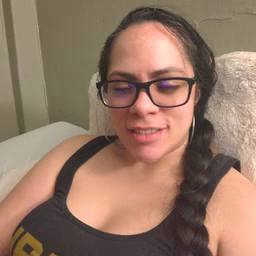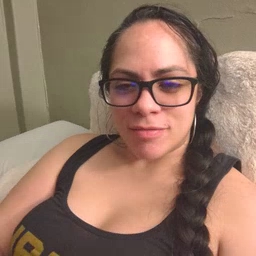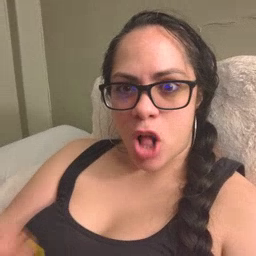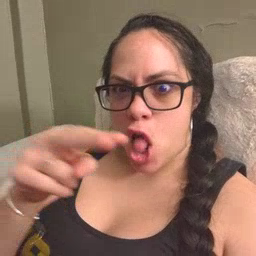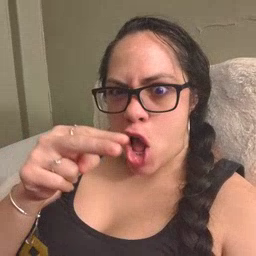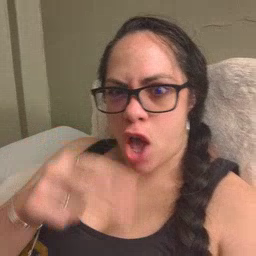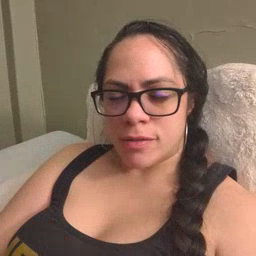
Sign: look